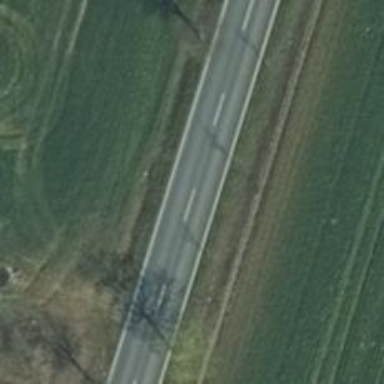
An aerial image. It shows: Secondary road with asphalt surface.